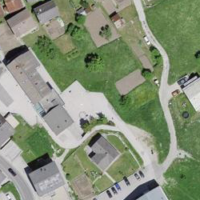
EUNIS habitat code: 55
Species observed at this site:
Datura stramonium